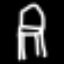
Label: chair